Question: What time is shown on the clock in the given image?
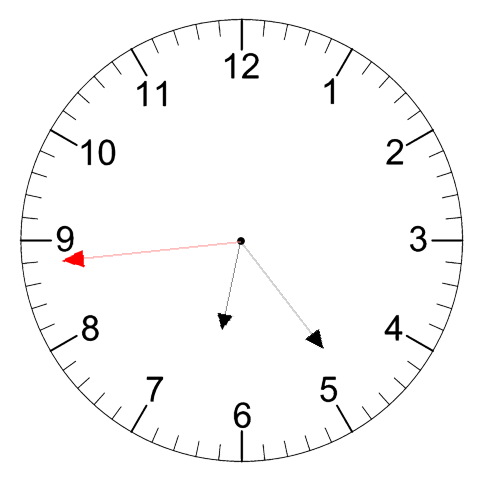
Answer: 06:23:44